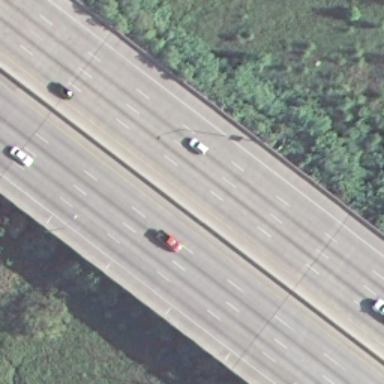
There are two straight freeways with some plants beside them .